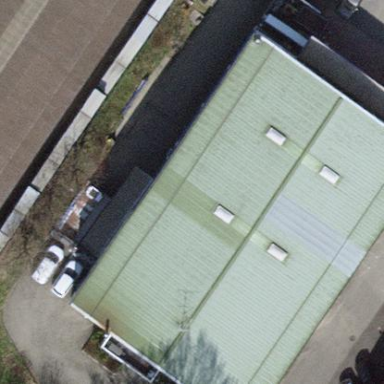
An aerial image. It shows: Industrial building with gabled roof.